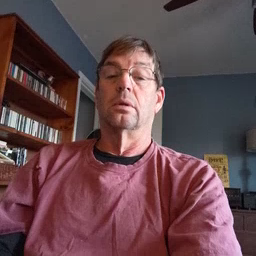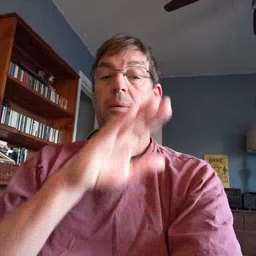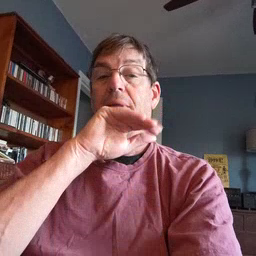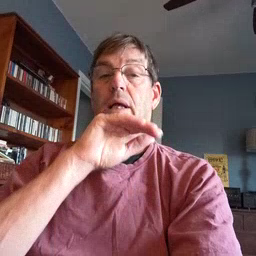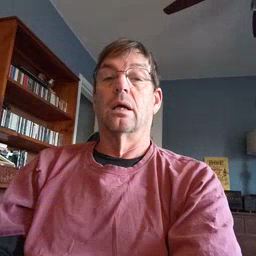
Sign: pig